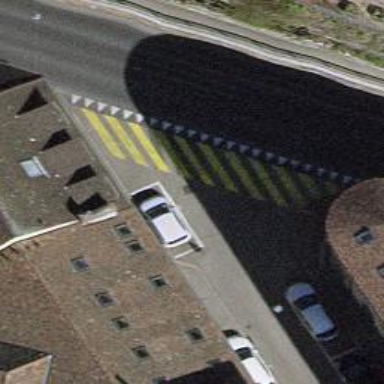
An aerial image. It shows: Uncontrolled zebra crossing on the road.